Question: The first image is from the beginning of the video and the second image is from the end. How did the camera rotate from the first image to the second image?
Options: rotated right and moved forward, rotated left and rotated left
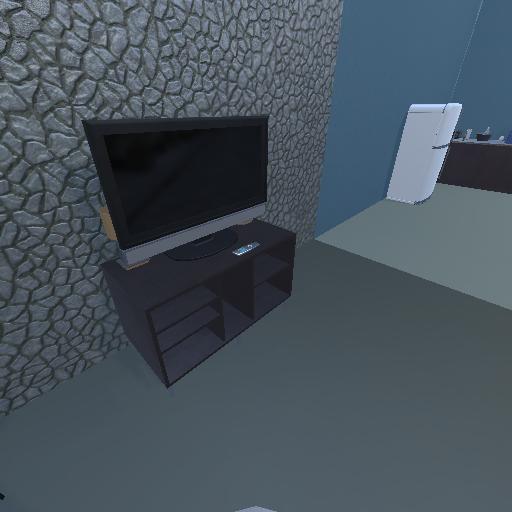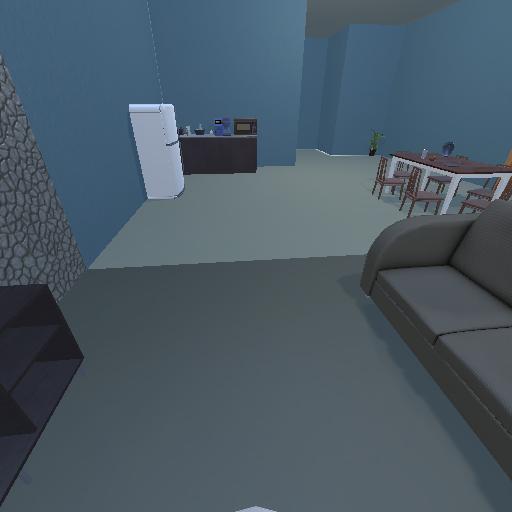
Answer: rotated right and moved forward